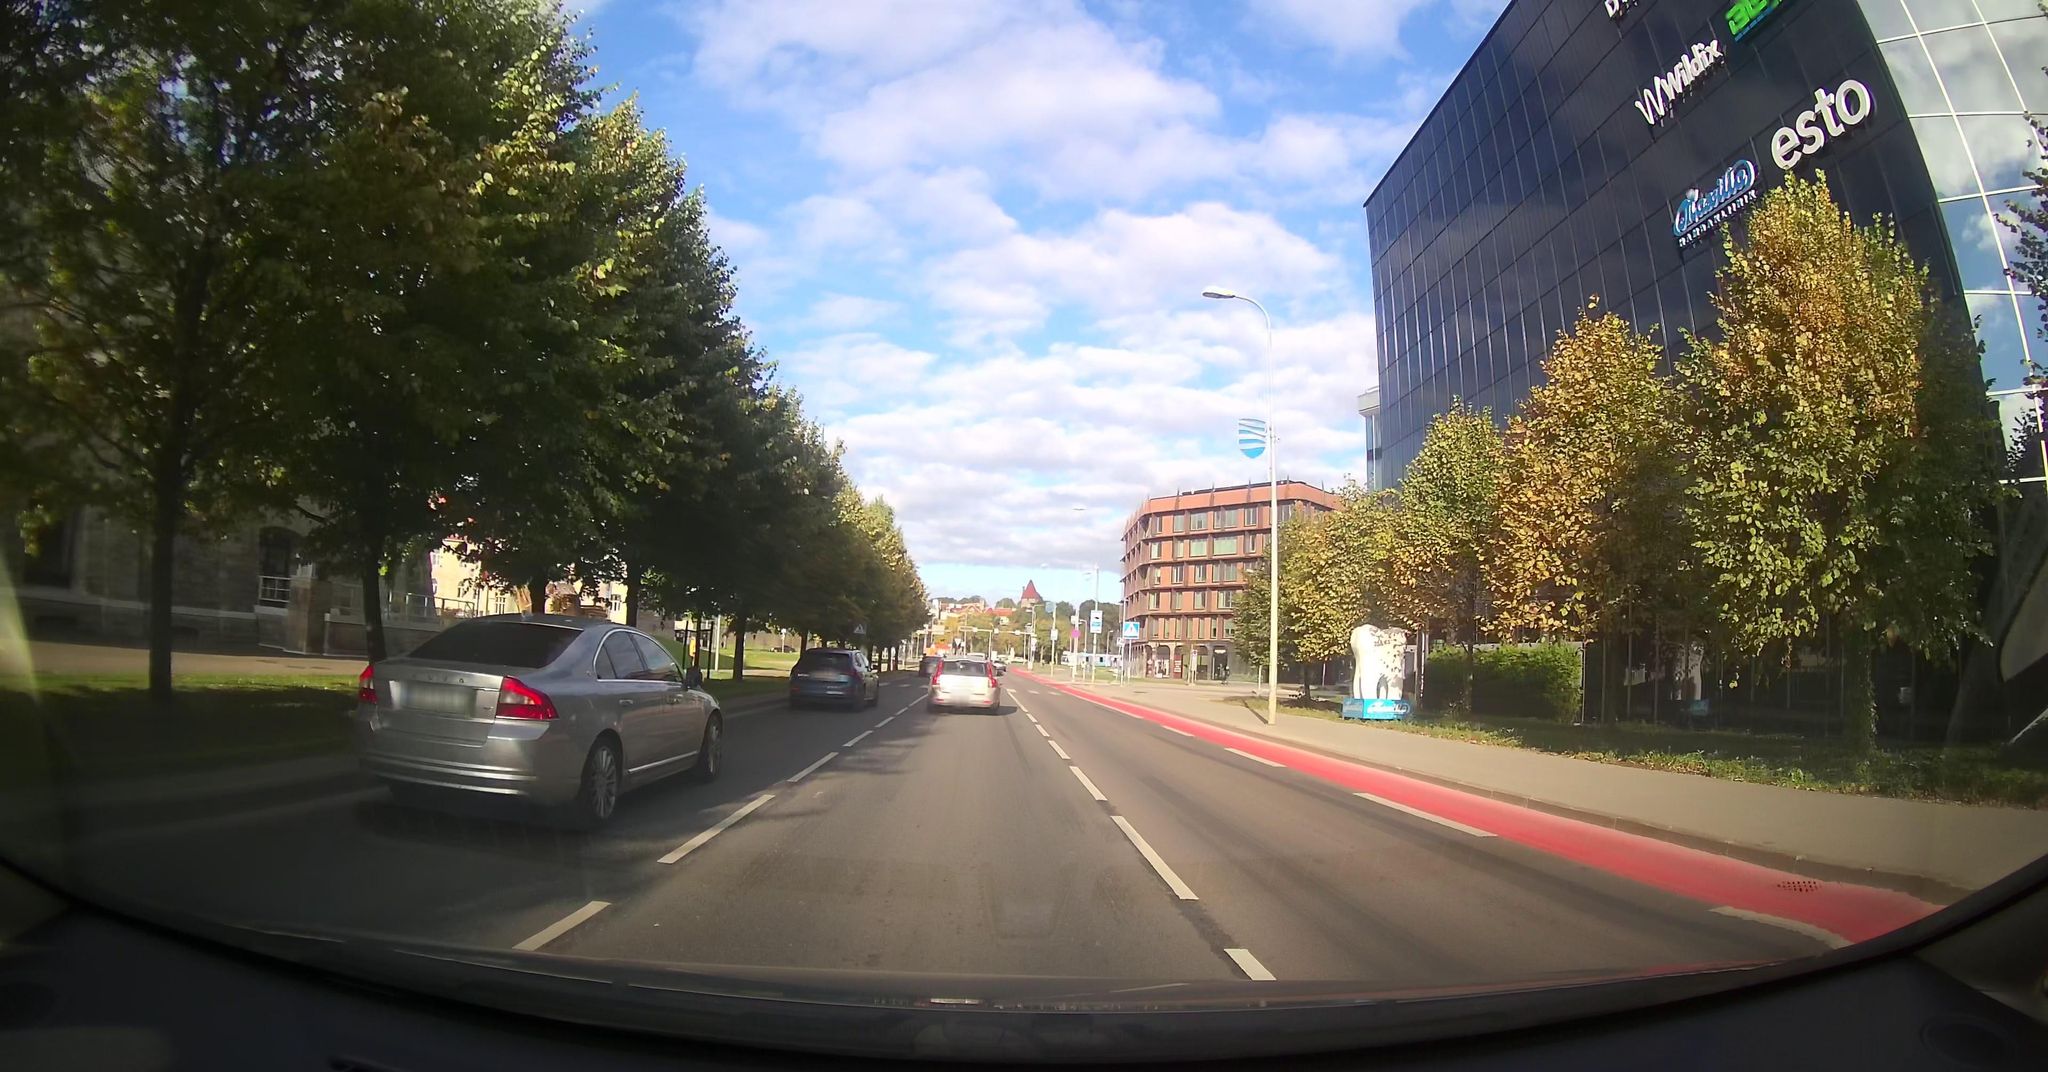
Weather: clear
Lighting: day
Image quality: good
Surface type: driving surface
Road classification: trunk
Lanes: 3
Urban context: urban centre
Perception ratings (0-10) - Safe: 4.45, Lively: 8.35, Beautiful: 7.23, Boring: 5.02, Depressing: 2.9, Wealthy: 5.9